Field crop: tomato
Growth stage: 1
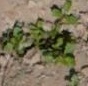
Species: portulaca